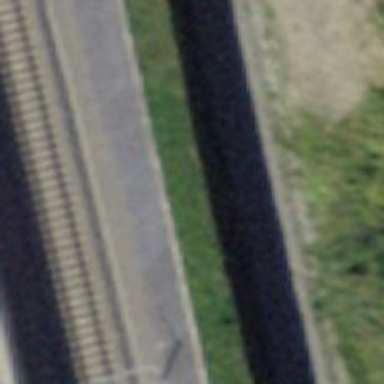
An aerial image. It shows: Soil noise barrier wall.